Question: I have set the realValue property of Grid's realEdit field from 0.00 to 1.00
What I want to achieve is that when I add new record in Grid I want the realEdit field to be 1 by default, not 0.00.

But it still shows 0.00. Is not it the right properties to change?
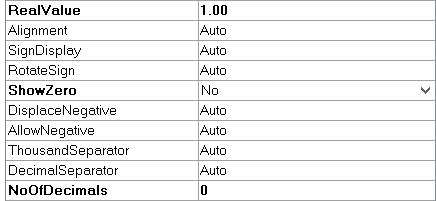
Answer: If your real control is bound to a field, then set the value in the 'initValue' method of the table (or in the datasource) as in <URL>.
'''
public void initValue()
{
this.TestDefaultValue = 1;
}
'''
If not bound, consider using a display method or setting the value at runtime:
'''
realEdit.realValue(3.14);
'''